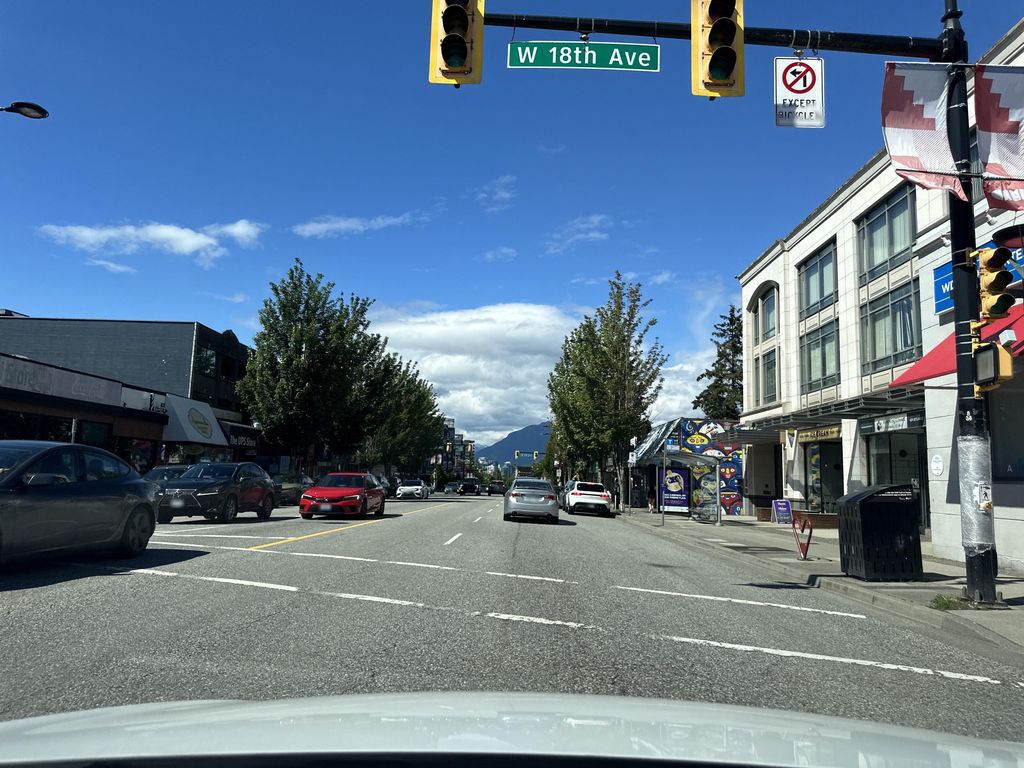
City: vancouver